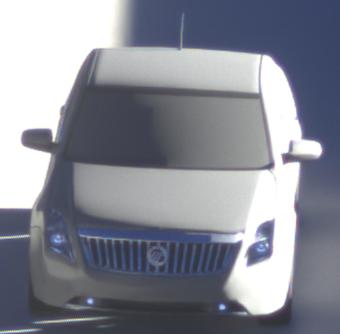
Make: Mercury
Model: Milan
Detailed model: -
Model produced from: 2009
Model produced until: 2010
Doors: 4
Color: gray
Road condition: dry road
Daytime: sunrise or sunset
Contrast: high contrast